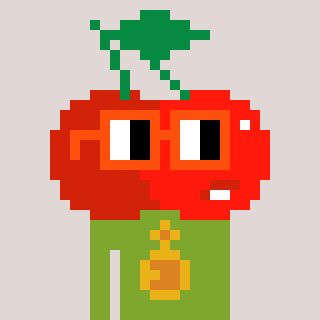
a pixel art character with square orange glasses, a cherry-shaped head and a slimegreen-colored body on a warm background